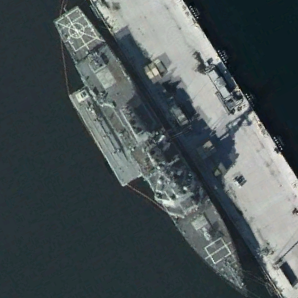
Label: destroyer